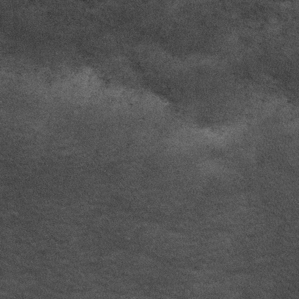
Label: frost